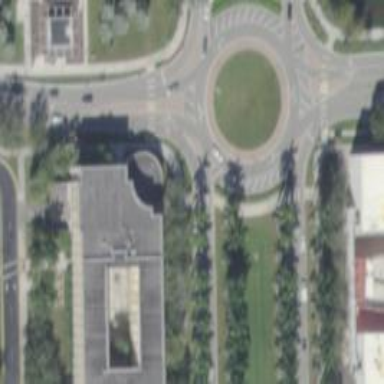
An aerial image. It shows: Unclassified road featuring roundabout.